Question: In Eclipse IDE:
1. Is there any way to show the whole SVN history of a directory (a java package in fact)? If I right click -> Team -> Show History it only shows me a couple of days back. Is this limitation due to SVN server configuration?
2. Is there any way to show the whole SVN history for a given user (for a given branch)?
Thanks!
EDIT: here's a screenshot of available options. I'm using "Show History" as stated above.

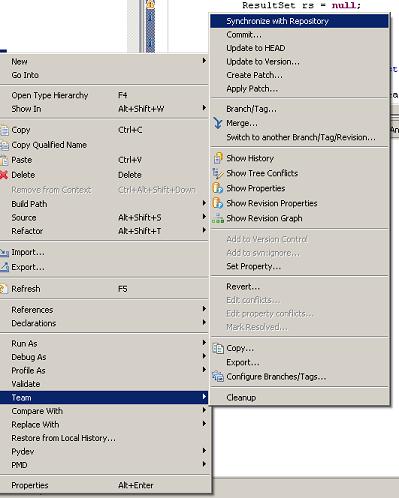
Answer: 1. The server has no such limitations There should be an icon or so which says "Show all", cause usually the history view shows only the last 25 revisions in the history. For a detailed description take a look here. In the image you see on the right side the icons for "Next 25" and "Get all".